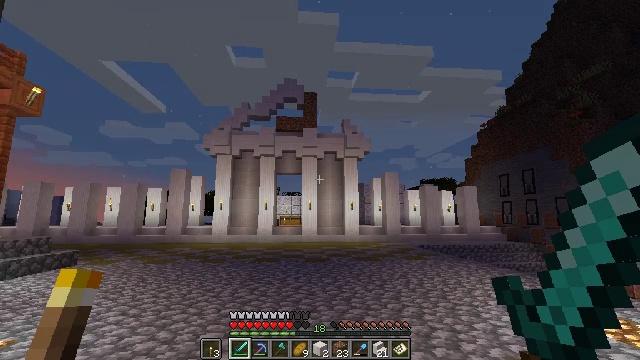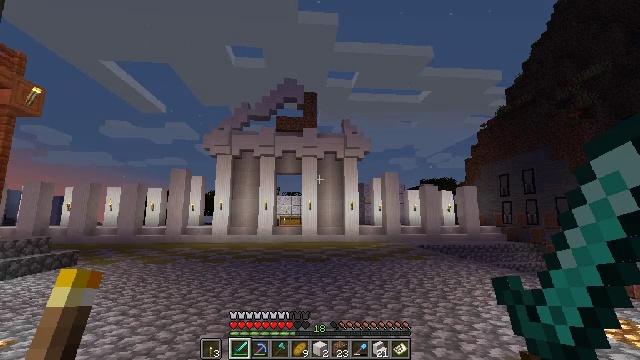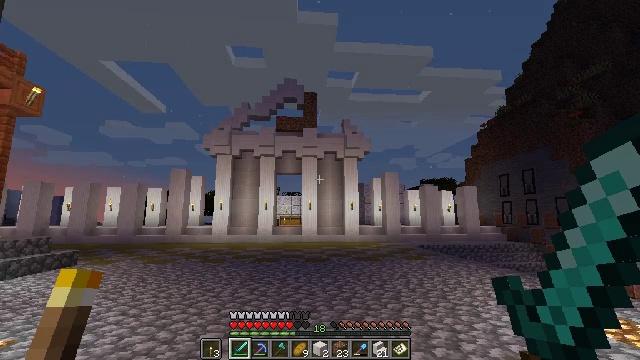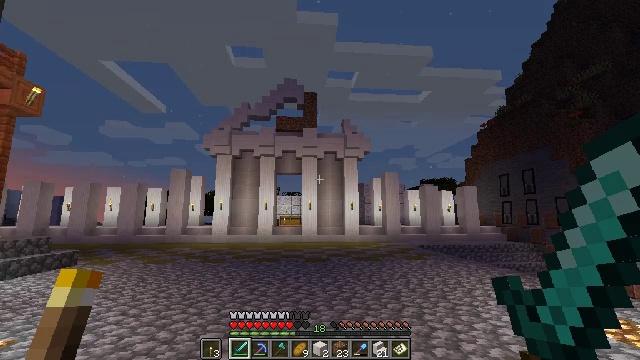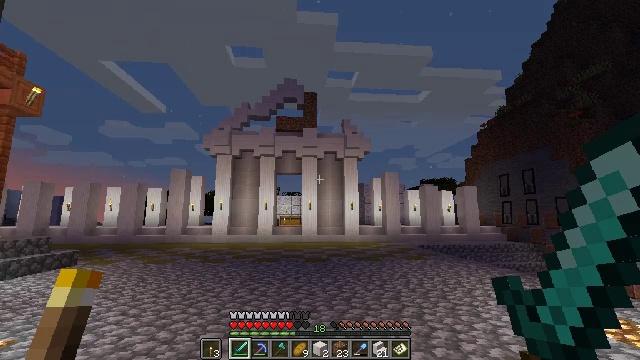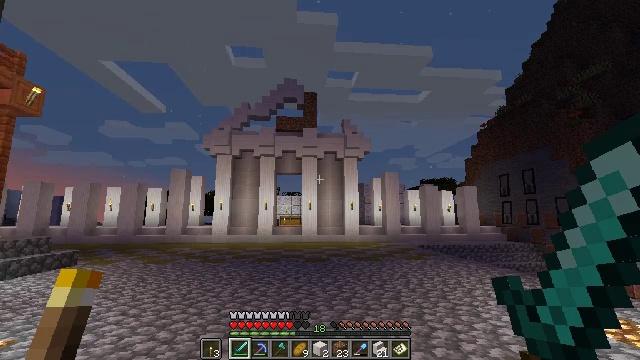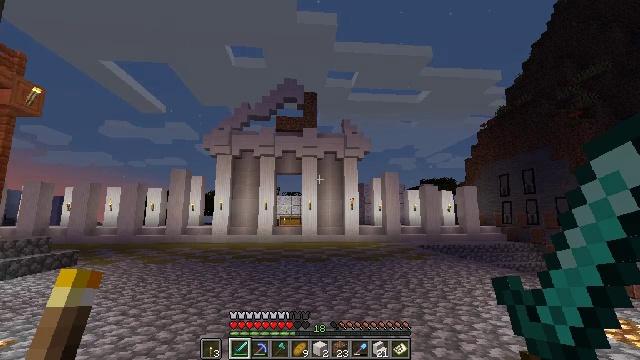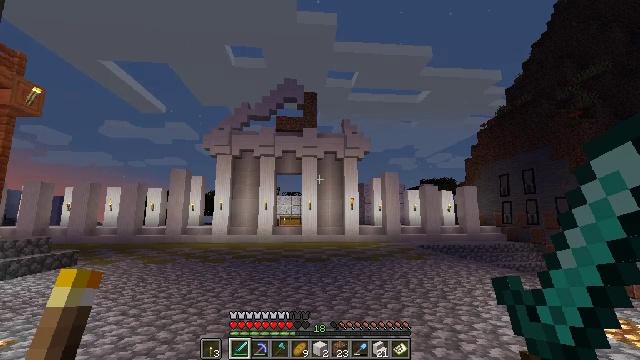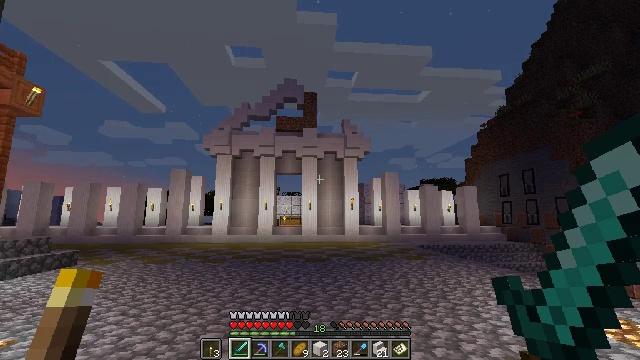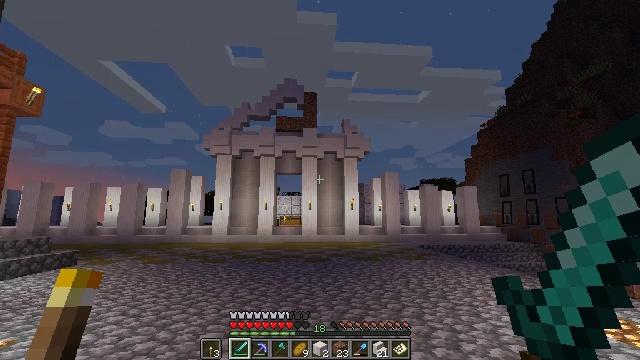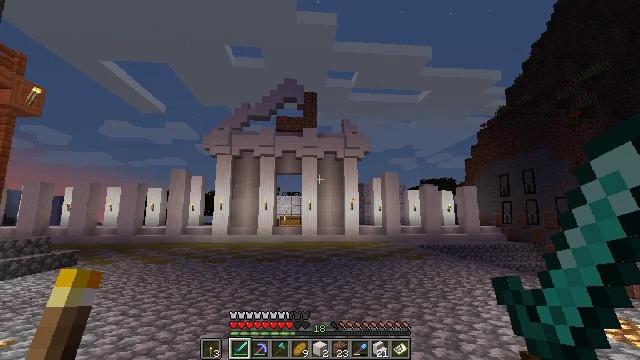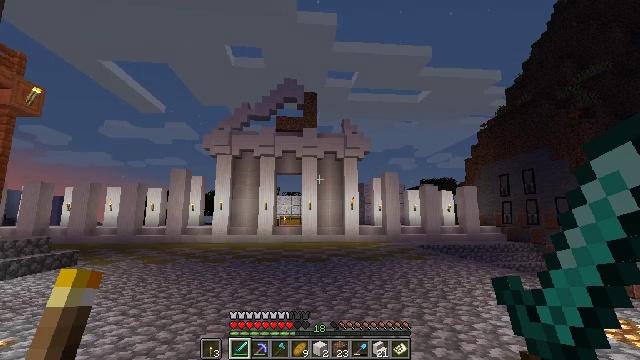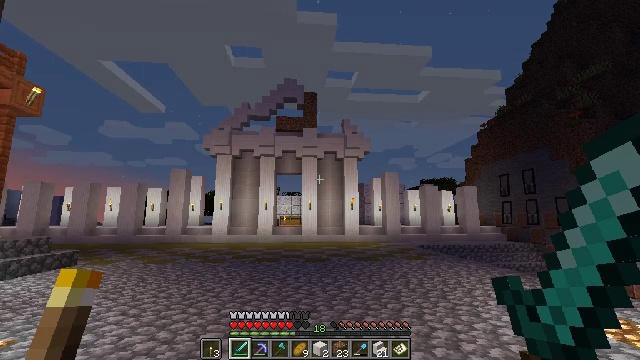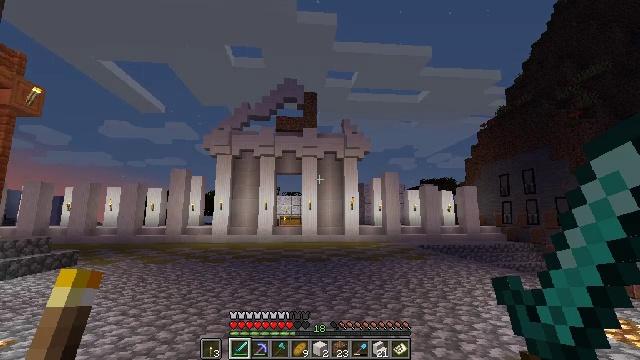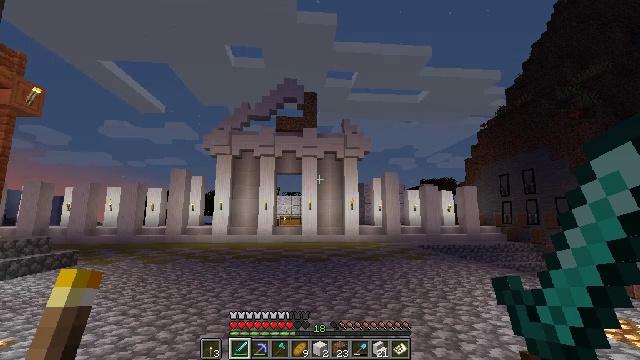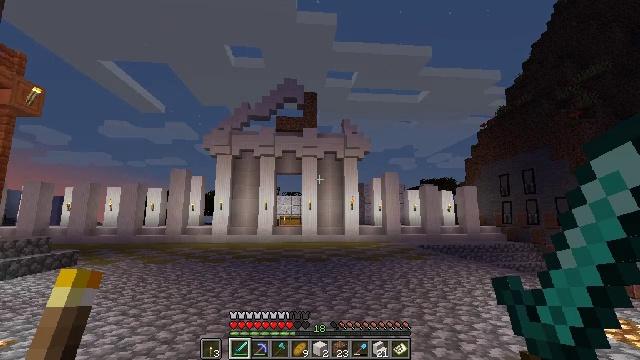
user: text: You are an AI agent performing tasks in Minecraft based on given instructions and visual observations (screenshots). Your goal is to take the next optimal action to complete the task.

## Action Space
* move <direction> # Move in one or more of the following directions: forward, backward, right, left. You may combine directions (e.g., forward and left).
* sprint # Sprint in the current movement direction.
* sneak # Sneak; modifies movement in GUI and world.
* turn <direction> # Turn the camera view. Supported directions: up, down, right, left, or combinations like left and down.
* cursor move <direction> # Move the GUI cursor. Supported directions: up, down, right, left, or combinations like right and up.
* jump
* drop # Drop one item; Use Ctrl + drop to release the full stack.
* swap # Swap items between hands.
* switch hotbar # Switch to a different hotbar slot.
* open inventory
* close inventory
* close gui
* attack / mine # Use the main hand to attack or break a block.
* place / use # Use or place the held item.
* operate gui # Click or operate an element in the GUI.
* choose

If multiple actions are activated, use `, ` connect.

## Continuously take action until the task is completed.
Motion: motion action
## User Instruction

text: Collect quartz stairs by mining.
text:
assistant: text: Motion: no_op
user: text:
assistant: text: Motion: no_op
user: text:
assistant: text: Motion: no_op
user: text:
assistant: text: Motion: no_op
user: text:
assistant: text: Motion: no_op
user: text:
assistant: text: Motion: no_op
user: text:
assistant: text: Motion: no_op
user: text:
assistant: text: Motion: no_op
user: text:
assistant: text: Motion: no_op
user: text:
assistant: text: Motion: no_op
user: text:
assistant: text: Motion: no_op
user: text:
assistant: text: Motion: no_op
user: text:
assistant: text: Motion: no_op
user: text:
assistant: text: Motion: no_op
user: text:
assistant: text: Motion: no_op
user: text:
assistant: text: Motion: no_op
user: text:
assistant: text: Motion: no_op
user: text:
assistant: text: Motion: no_op
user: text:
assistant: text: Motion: no_op
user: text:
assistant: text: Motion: no_op
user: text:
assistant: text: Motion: no_op
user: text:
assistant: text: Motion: no_op
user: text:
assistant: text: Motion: no_op
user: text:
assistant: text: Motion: no_op
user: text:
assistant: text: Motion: no_op
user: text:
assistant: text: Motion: no_op
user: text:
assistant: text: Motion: no_op
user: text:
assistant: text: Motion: no_op
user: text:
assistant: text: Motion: no_op
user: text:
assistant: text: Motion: no_op